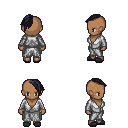
a pixel art fantasy rpg character, female body template, human, dark skin, white robe, teal pants, raven long mohawk hairstyle, gray slippers, four views (front, back, left, right), 2x2 character sprite sheet, small pixel art, hard edges, no anti-aliasing